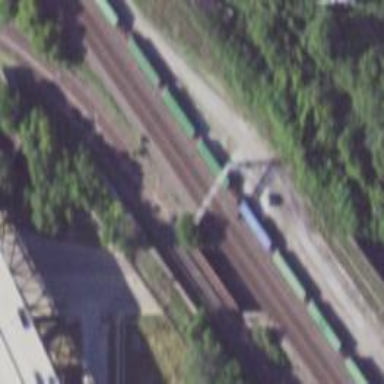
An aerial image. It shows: Railway siding for service.